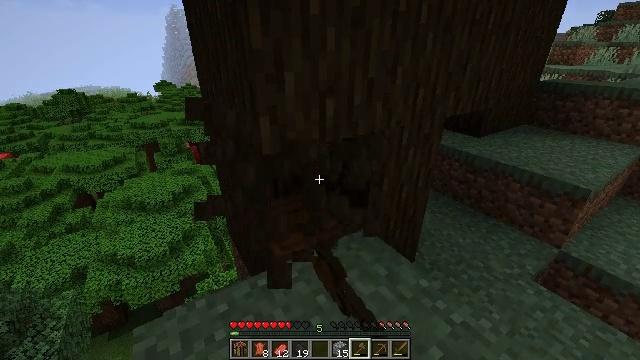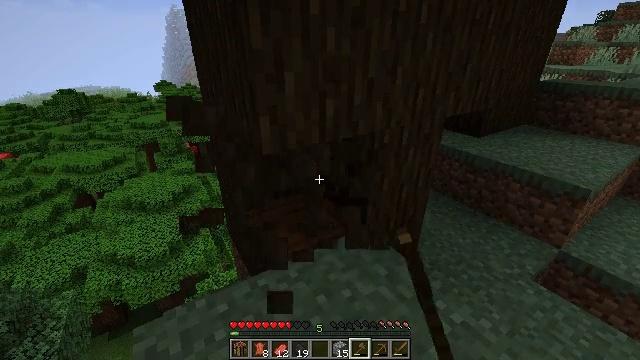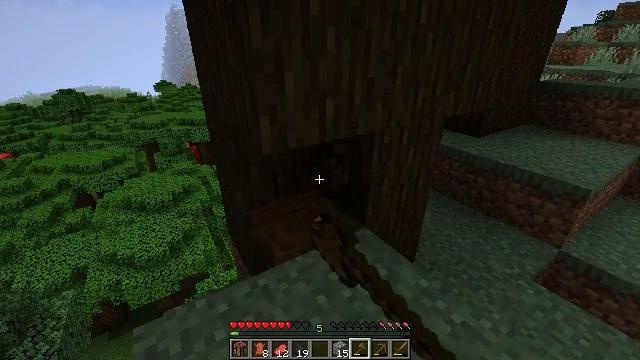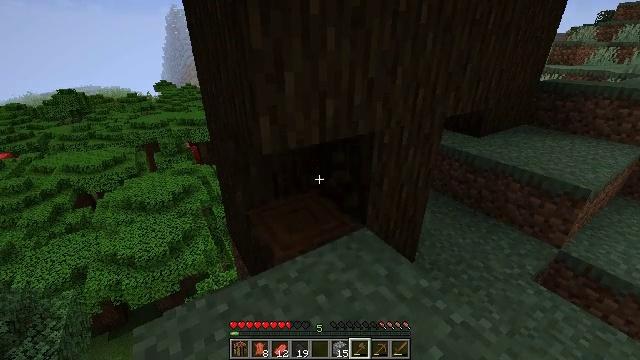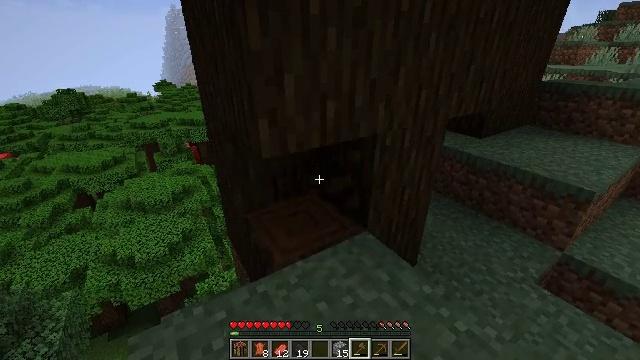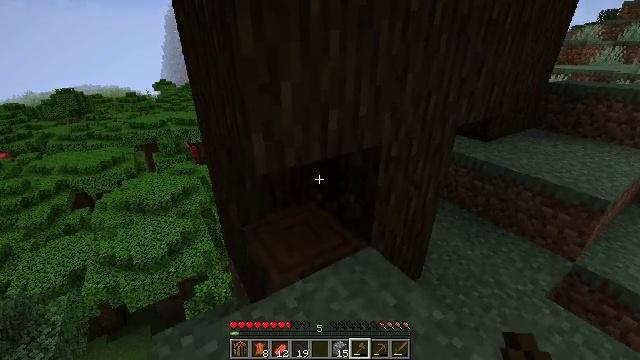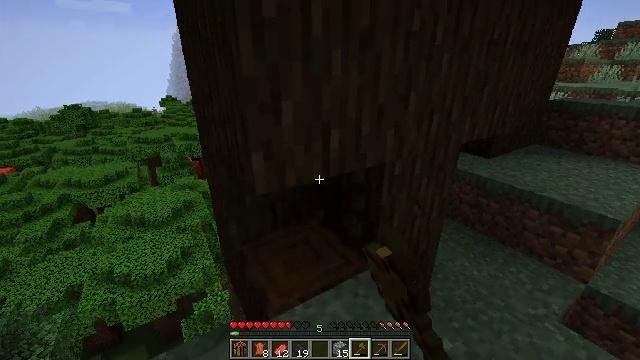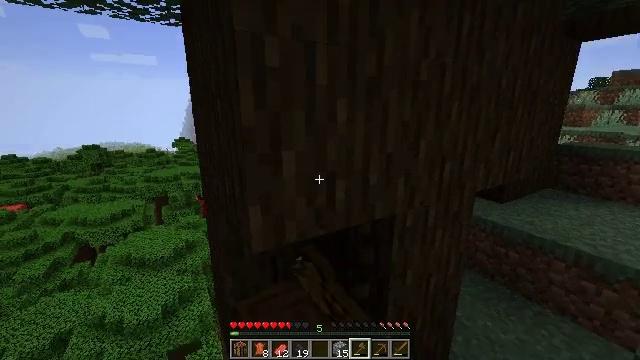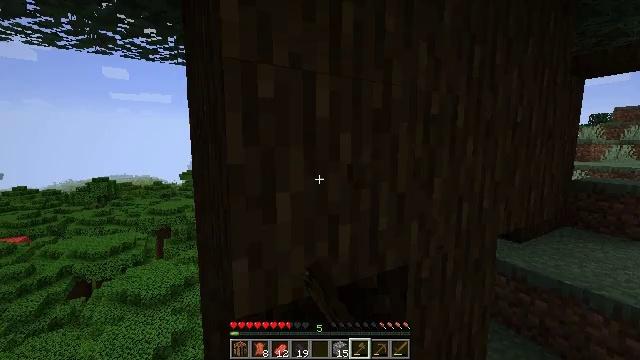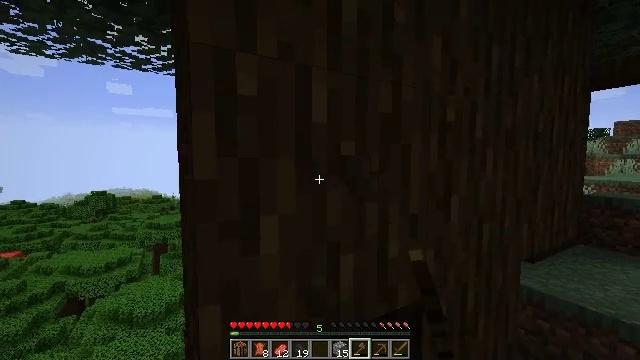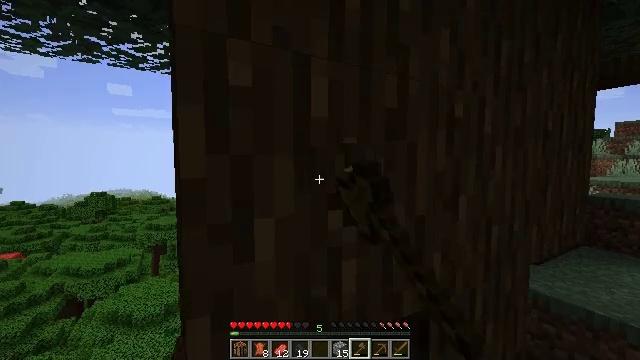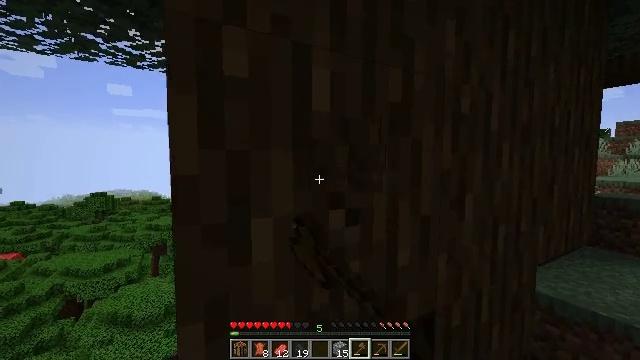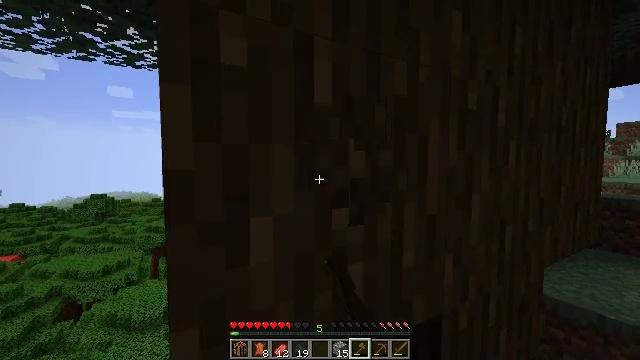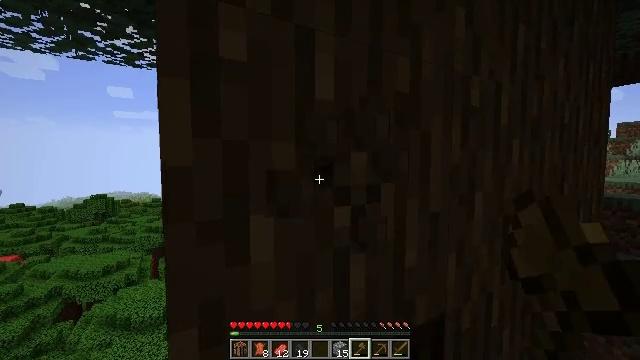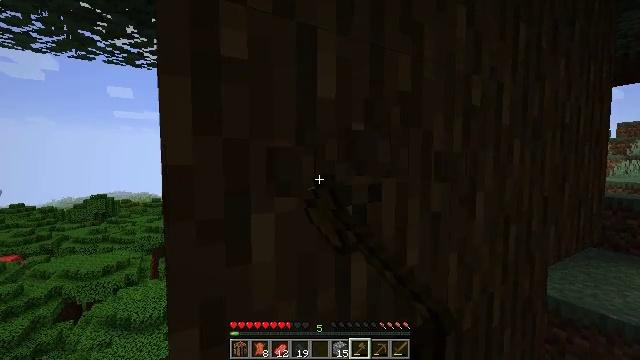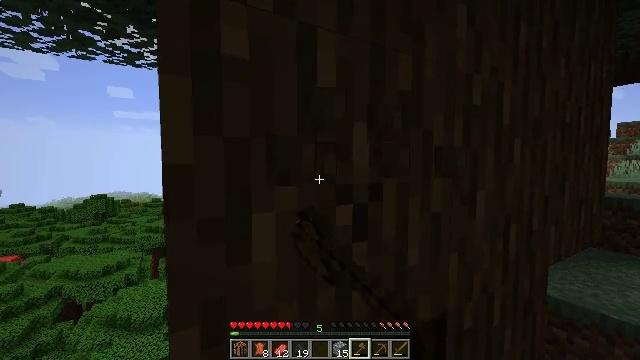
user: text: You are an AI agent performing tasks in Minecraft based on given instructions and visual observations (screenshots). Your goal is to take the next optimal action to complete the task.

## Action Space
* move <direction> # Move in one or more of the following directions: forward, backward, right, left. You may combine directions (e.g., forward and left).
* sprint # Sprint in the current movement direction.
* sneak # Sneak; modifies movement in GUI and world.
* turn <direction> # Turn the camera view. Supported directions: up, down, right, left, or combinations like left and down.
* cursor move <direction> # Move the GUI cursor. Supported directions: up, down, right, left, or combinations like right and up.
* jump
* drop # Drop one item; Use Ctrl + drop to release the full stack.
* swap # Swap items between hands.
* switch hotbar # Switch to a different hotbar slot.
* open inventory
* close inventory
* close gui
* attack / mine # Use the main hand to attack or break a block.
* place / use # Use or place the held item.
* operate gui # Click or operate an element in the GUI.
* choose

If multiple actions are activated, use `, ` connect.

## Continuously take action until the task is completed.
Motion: motion action
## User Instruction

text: Harvest dark oak log for resources.
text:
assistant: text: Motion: attack / mine
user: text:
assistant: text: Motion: attack / mine
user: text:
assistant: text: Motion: attack / mine
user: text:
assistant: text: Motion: move forward, attack / mine
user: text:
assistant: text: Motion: move forward, attack / mine
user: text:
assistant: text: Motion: move forward, turn up, attack / mine
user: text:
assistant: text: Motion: move forward, turn left and up, attack / mine
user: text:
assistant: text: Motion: move forward, turn left and up, attack / mine
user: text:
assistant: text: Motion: turn up, attack / mine
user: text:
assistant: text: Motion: attack / mine
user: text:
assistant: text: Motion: attack / mine
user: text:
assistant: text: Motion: attack / mine
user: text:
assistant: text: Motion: attack / mine
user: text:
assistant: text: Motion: attack / mine
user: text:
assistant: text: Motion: attack / mine
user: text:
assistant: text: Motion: attack / mine
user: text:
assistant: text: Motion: attack / mine
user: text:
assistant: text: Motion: attack / mine
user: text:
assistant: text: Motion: attack / mine
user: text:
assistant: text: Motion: attack / mine
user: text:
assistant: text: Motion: attack / mine
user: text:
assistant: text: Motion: attack / mine
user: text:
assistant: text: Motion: attack / mine
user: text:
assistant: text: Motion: attack / mine
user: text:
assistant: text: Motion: attack / mine
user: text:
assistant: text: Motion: attack / mine
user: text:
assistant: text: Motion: attack / mine
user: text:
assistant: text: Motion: attack / mine
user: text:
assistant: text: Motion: attack / mine
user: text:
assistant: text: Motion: attack / mine